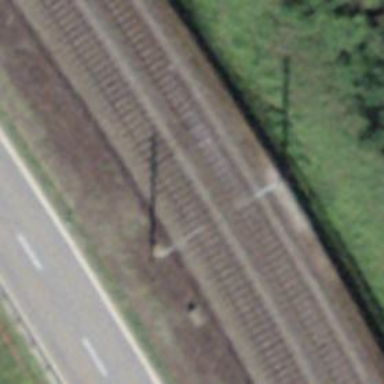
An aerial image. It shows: Single-track electrified railway with contact line.